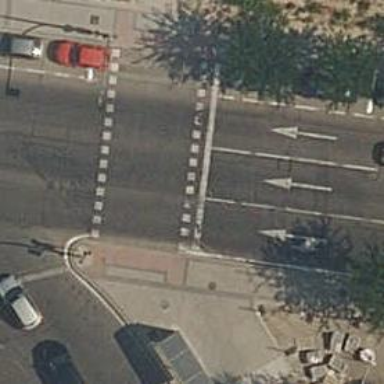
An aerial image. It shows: Road crossing with traffic signals.